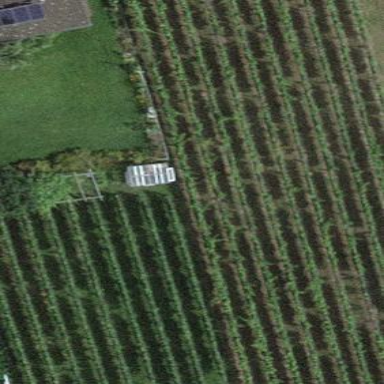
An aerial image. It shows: Vineyard with grape crops.